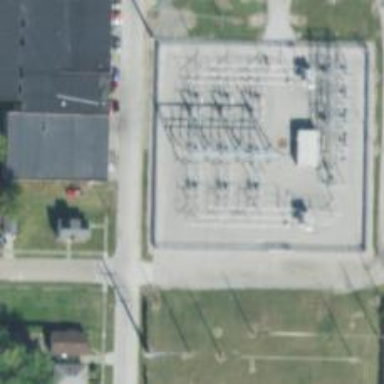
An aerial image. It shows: Switch used for power control.